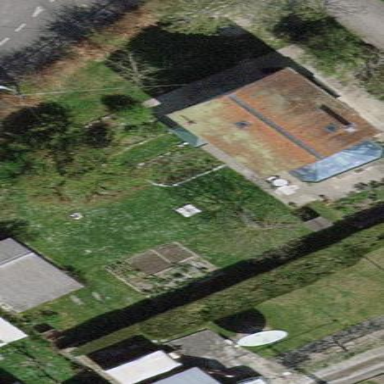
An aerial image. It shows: Garden enclosed by fence.